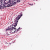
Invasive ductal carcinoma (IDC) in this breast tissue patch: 0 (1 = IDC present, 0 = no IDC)